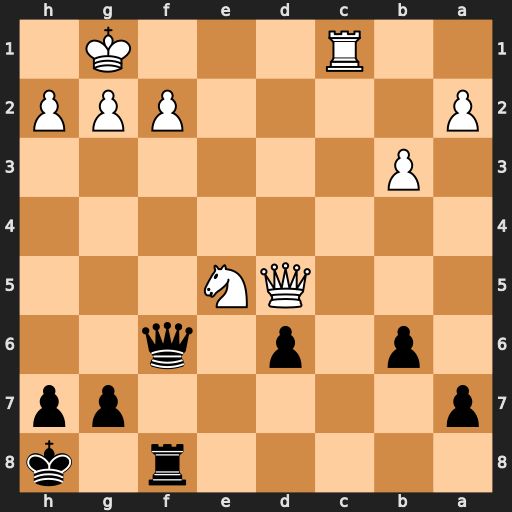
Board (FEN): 5r1k/p5pp/1p1p1q2/3QN3/8/1P6/P4PPP/2R3K1
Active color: b
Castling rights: -
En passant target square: -
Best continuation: Qxf2+ Kh1 Qf1+ Rxf1 Rxf1#